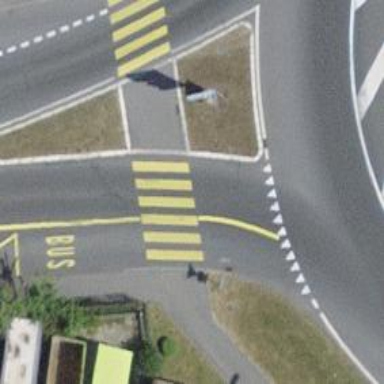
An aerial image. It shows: Uncontrolled zebra crossing with zebra markings.